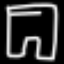
Label: pants